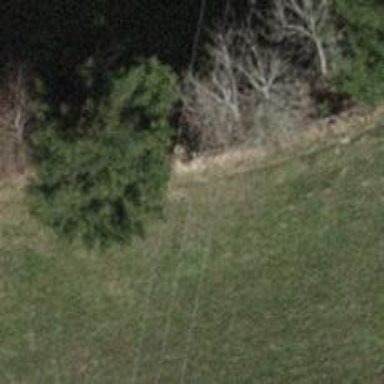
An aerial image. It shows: Minor power line.